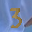
Label: 3